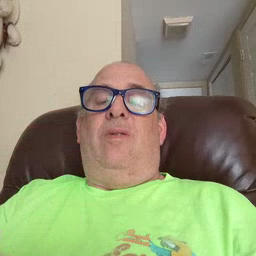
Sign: wet